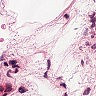
Metastatic tissue present: no